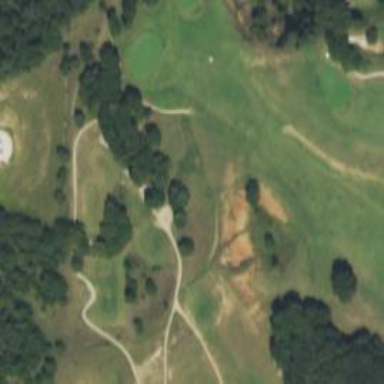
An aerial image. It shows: Golf fairway surrounded by grass.